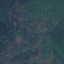
Land use / land cover: Forest